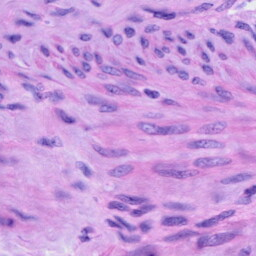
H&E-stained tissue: Cervix